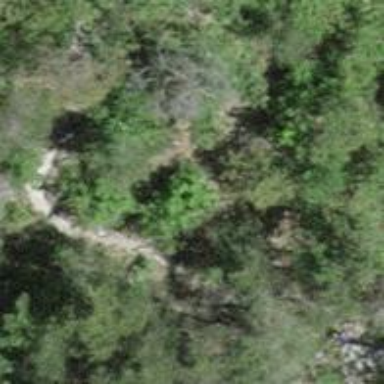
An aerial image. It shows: Steep path.